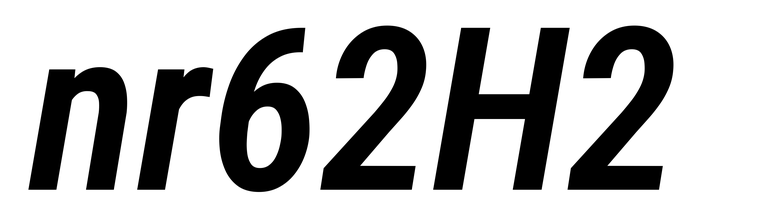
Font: Roboto-Italic_Condensed_SemiBold_Italic